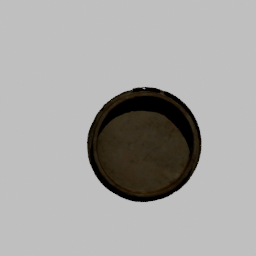
Label: tools